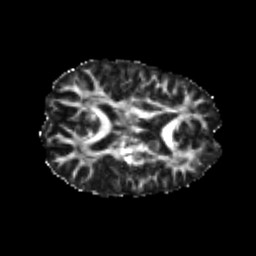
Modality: FA
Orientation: axial
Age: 23
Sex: male
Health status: healthy
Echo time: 0.074 s